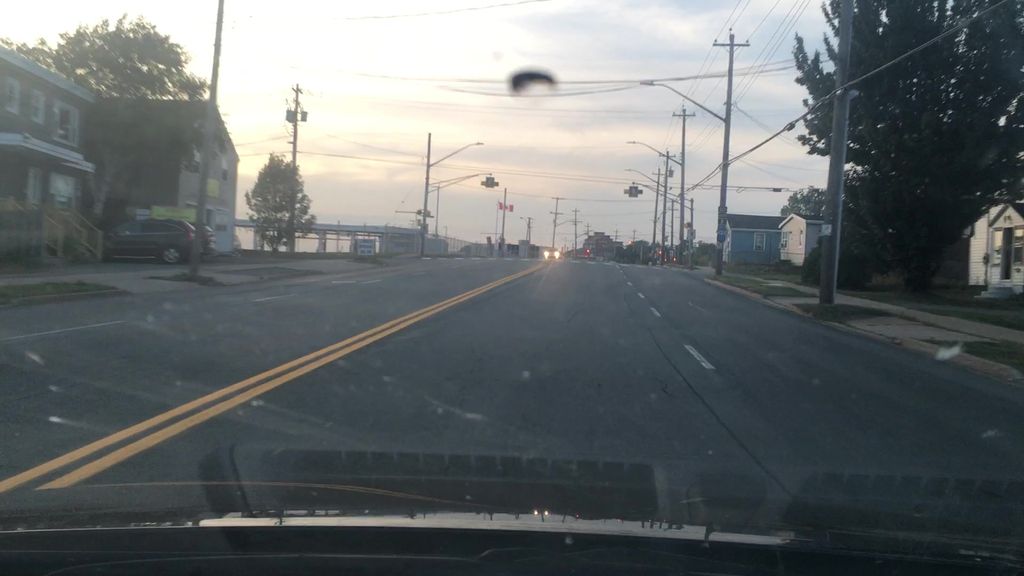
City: halifax